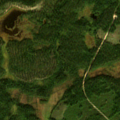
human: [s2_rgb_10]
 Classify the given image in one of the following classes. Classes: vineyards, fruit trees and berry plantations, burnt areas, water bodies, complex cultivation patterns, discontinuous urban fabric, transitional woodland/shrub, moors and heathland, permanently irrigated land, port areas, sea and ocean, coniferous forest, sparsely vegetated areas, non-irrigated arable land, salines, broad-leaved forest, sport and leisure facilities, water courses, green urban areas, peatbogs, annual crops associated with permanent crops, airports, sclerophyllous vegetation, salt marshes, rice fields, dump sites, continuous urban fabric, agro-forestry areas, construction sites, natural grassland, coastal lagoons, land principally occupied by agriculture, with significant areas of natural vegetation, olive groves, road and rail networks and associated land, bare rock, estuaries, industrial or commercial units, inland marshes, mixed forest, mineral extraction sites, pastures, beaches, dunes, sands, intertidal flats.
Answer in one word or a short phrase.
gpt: coniferous forest, mixed forest, transitional woodland/shrub